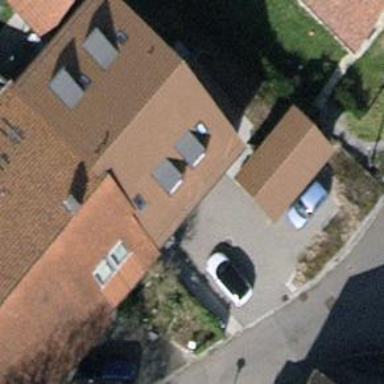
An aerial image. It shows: Gabled roofed house.